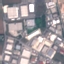
Label: Industrial